Brain MRI, t1w sequence, axial 2D slice.
Patient: age 26, sex F, weight 78 kg, height 1.78 m
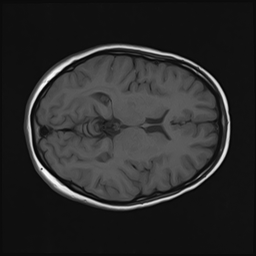